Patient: sex M, age 37
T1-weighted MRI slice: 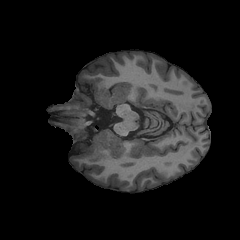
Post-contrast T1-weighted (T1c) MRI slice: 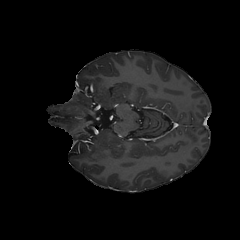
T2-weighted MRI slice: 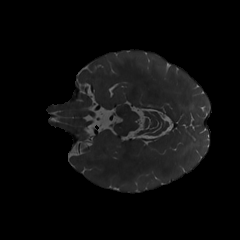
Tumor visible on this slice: yes
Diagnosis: Astrocytoma, IDH-mutant
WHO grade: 4